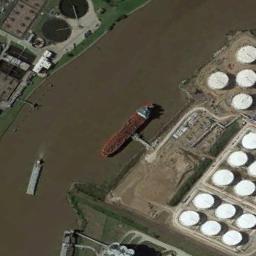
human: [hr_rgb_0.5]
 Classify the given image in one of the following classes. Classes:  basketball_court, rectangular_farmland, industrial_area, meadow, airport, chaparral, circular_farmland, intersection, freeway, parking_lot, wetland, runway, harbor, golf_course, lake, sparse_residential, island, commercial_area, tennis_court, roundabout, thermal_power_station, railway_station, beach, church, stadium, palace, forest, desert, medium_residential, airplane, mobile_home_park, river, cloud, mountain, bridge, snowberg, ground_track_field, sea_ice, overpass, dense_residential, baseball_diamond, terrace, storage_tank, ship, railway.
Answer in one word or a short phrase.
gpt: ship